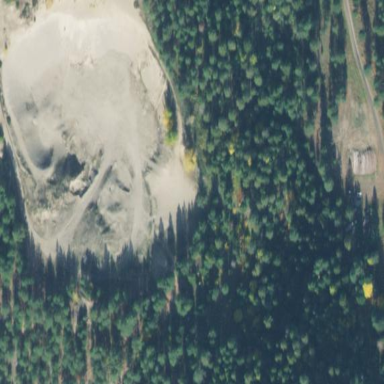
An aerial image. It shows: Quarry area.